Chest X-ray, AP view. Patient: 65 years old, sex M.
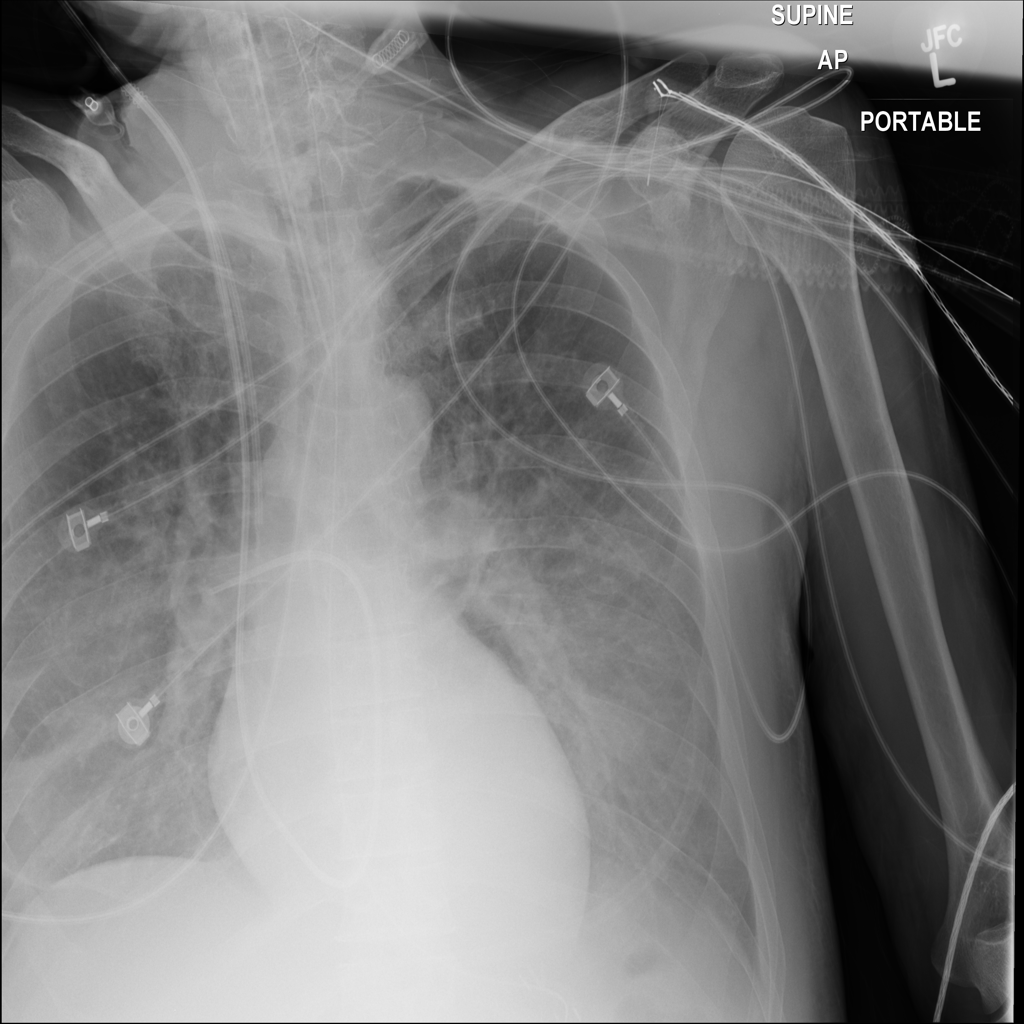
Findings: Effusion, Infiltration